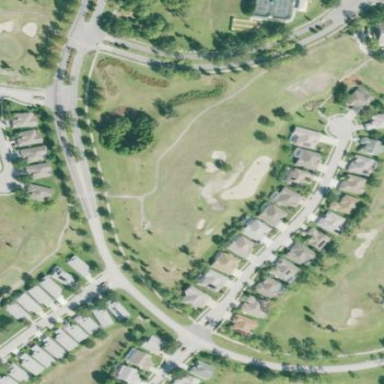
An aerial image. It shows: Golf fairway in the image.